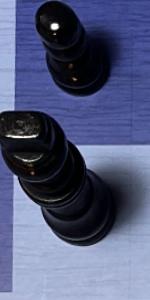
Label: King_Black